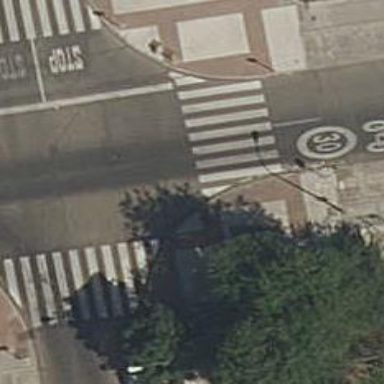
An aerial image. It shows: Marked crossing on the road.